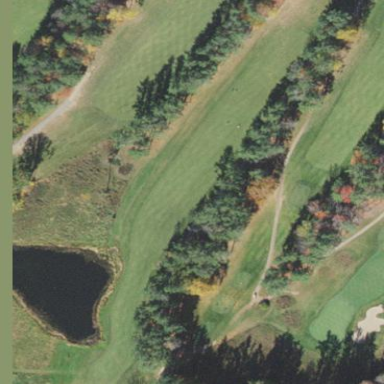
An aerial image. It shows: Grassy area designated as golf fairway.